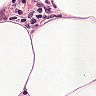
Metastatic tissue present: no